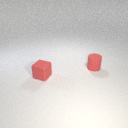
small red rubber cylinder to the right of small red rubber cube